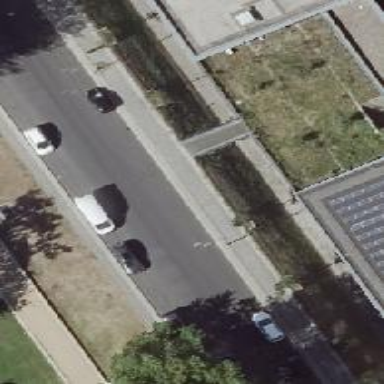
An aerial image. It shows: Parking entrance.